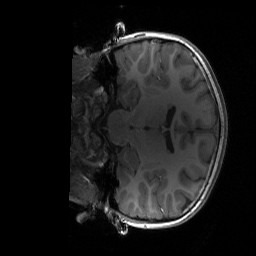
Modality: T1w
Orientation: coronal
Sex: female
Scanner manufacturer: siemens
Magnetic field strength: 3 T
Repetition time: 1.9 s
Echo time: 0.00243 s